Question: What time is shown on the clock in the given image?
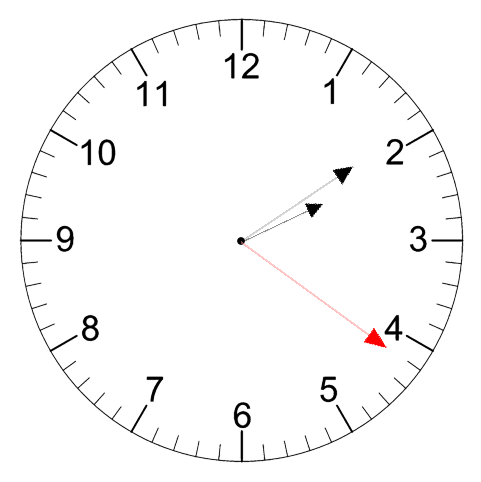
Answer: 02:09:21